Interaction volume radius: 10 \u00c5
Interaction volume height: 10 \u00c5
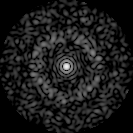
Disorder parameter: 0.8195